Question: I've written a simple console application in VS what users should retrieve from a website. In IE I'm able to download by right-click -> 'Save target as...', but a simple click on the link drops me the below error.

I've "googled" around and it seems there is no reliable way to force the download and skip the choice of direct running.
Is it possible that my app has some signature or security issues? How can I avoid this error?
: It's just a standalone program, not an installer.
: Not a duplicate, it has to work on a static html page.
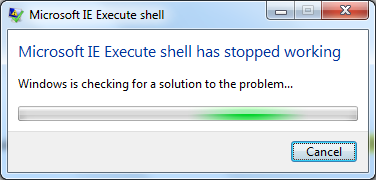
Answer: After removing ClickOnce manifest signature I don't get the error, and I can download it without any issues.